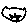
Label: cat